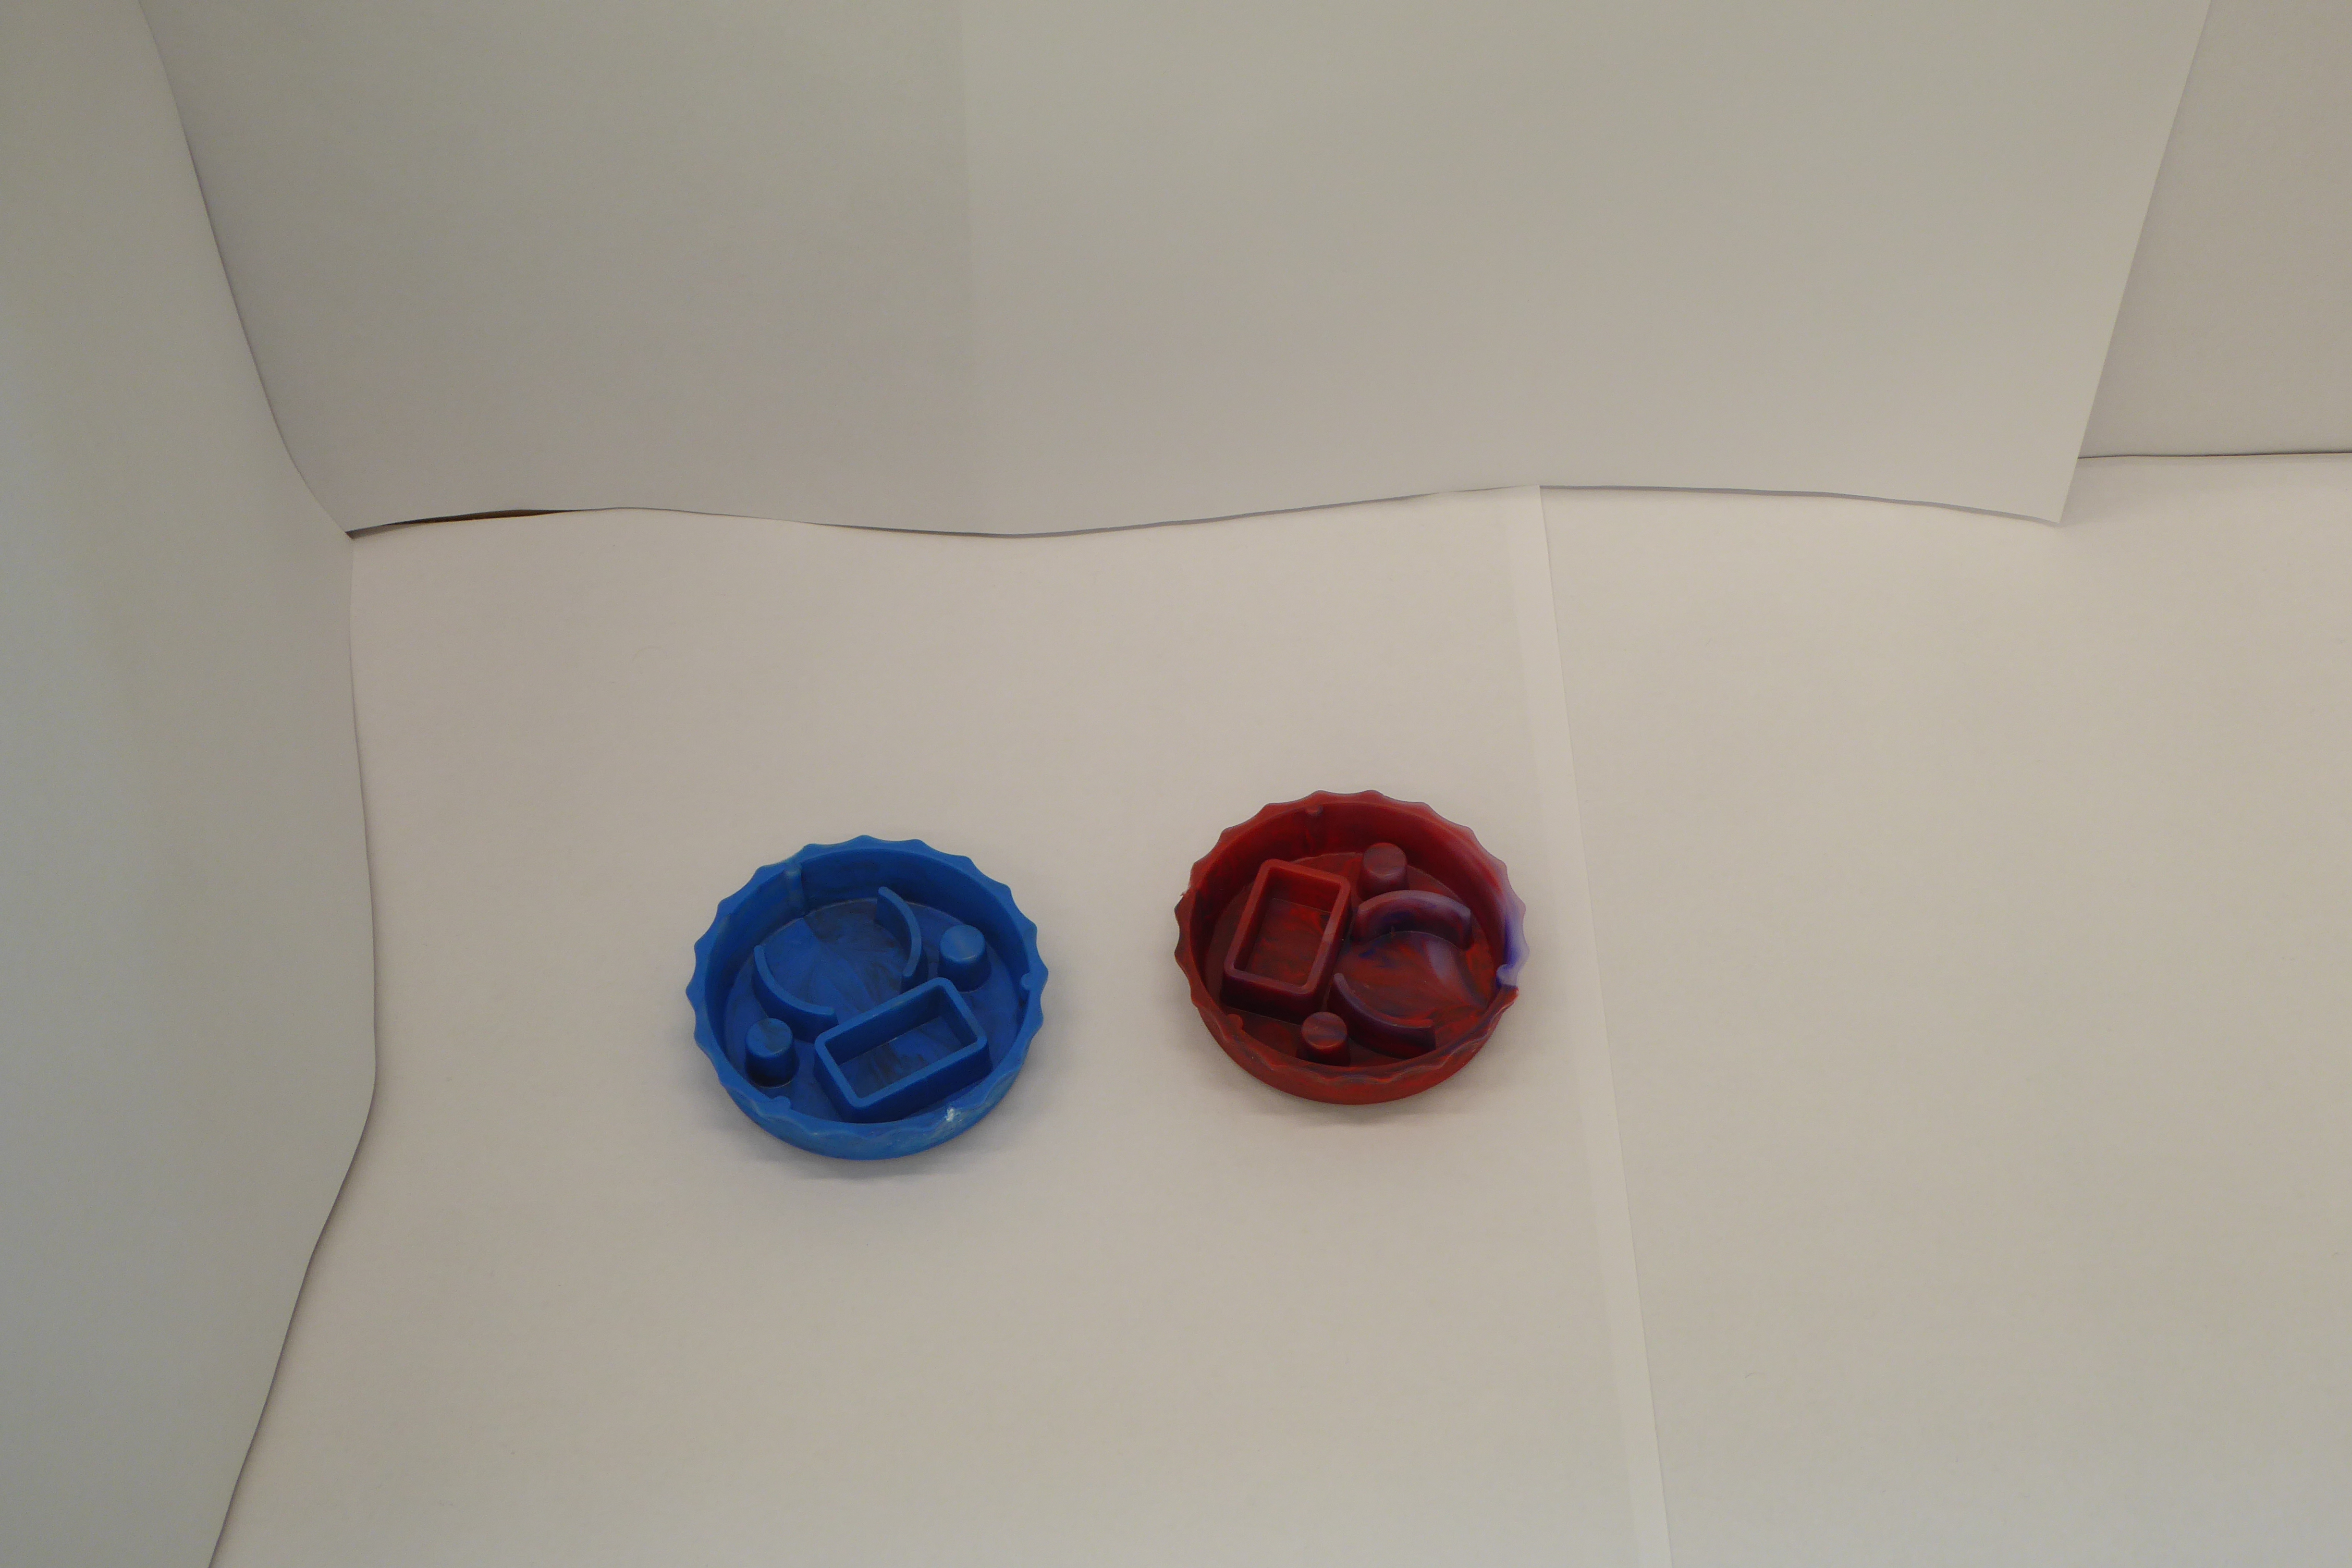
Label: Bottle Opener - Cover